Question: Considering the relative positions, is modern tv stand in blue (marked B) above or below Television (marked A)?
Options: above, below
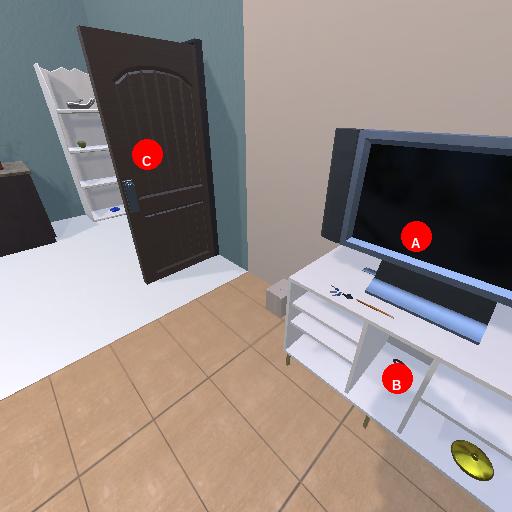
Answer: above